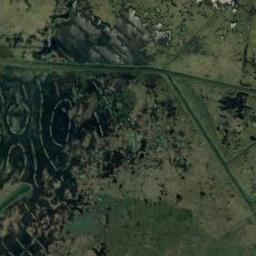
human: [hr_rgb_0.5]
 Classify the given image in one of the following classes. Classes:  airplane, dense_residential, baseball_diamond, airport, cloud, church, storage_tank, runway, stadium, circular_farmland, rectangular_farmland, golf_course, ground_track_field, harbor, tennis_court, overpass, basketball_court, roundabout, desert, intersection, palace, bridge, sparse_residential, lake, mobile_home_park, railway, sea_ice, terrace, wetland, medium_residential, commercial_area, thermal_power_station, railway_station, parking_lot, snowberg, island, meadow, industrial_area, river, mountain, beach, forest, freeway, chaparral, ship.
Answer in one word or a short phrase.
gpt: wetland